Aerial crown-view tile of a tropical tree (Barro Colorado Island, Panama), acquired 20250818:
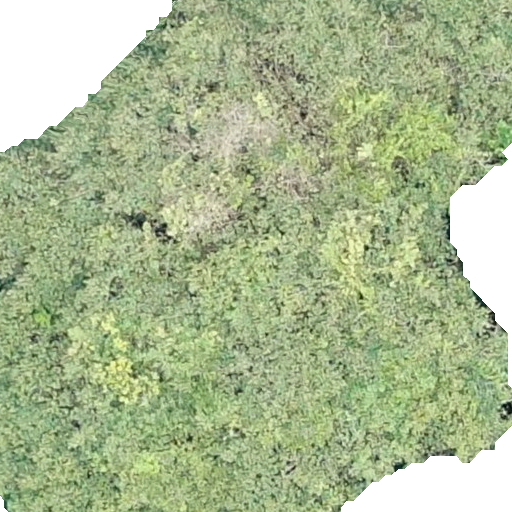
Species: Tachigali panamensis
GBIF accepted scientific name: Tachigali panamensis
Crown area: 398.591 m²